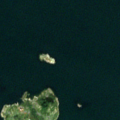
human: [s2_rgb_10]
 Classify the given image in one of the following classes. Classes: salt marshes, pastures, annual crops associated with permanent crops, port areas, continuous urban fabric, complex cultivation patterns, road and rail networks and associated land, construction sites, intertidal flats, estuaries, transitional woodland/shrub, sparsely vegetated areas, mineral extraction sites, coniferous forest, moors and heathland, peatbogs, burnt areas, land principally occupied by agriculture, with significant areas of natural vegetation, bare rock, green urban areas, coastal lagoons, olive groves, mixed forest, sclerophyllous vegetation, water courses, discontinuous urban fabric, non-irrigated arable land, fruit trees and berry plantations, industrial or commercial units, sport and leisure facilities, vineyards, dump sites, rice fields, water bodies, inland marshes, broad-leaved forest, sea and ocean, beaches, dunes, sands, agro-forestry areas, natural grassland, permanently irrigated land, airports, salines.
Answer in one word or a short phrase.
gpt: sea and ocean